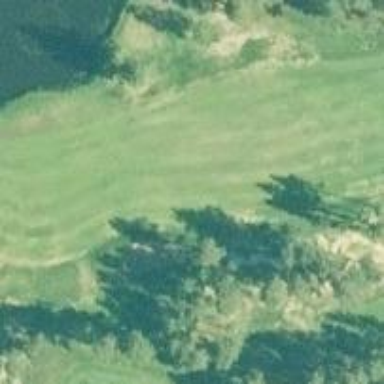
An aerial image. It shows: View of golf hole.